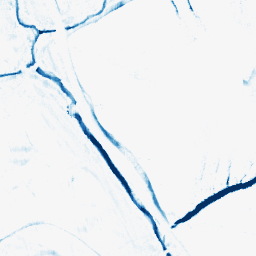
Category: morphological
Decomposition family: morphological_rect
Decomposition parameters: operation: closing
width: 5
height: 10
Upsampling method: regularized
Upsampling parameters: scale: 4
lambda_reg: 0.01
Upsampling scale: 4